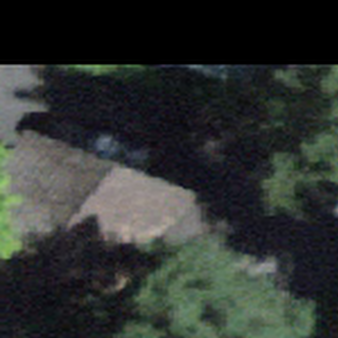
Label: other